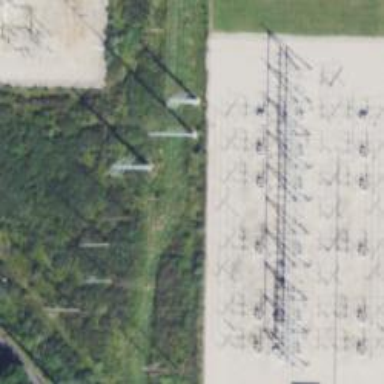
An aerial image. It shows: Power tower.